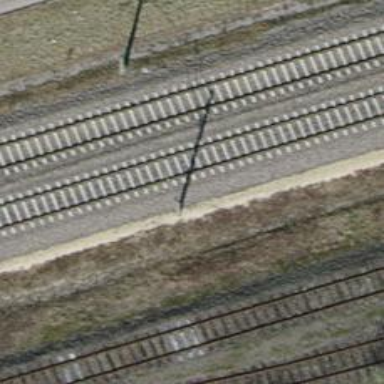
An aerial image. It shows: Milestone along the railway with catenary mast.